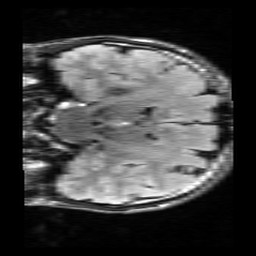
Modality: FLAIR
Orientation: coronal
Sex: male
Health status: ill
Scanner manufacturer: siemens
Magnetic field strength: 3 T
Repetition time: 9.64 s
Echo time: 0.136 s